Field crop: tomato
Growth stage: 1
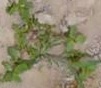
Species: portulaca